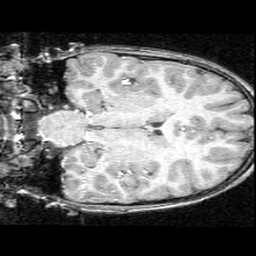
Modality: T1w
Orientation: coronal
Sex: female
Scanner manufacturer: ge
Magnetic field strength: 1.5 T
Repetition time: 21 s
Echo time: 0.008 s